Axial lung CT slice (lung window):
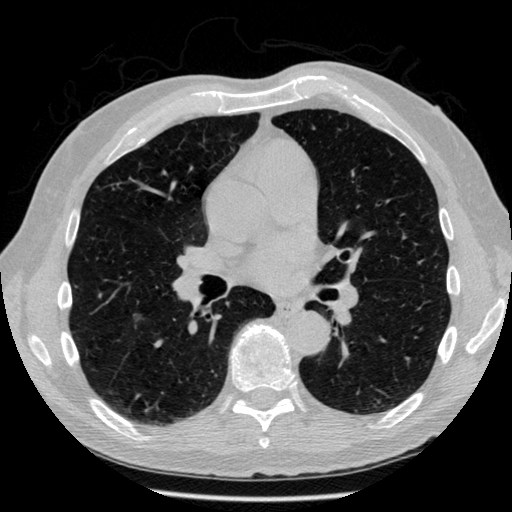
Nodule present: no